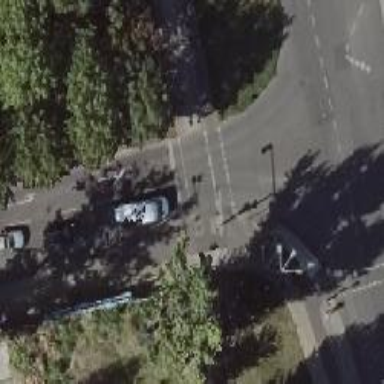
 there is cycle track with asphalt surface."